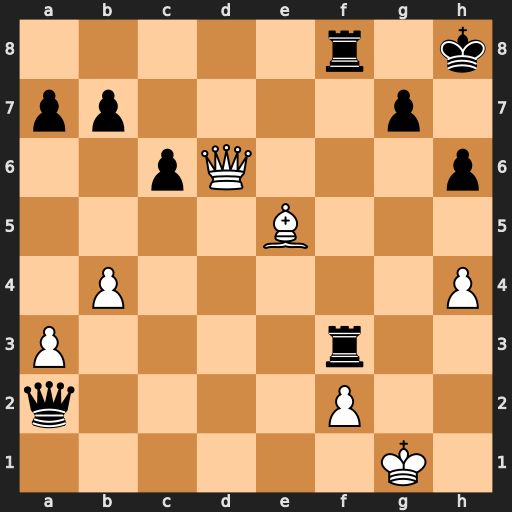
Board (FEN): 5r1k/pp4p1/2pQ3p/4B3/1P5P/P4r2/q4P2/6K1
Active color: w
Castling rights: -
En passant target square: -
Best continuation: Qxh6+ Kg8 Qxg7#